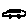
Label: car